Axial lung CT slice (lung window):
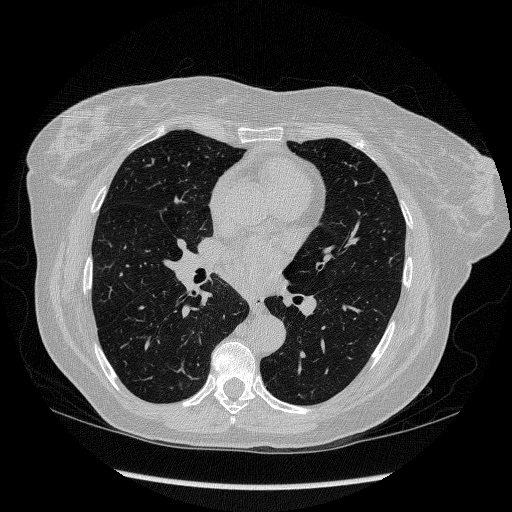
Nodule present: no